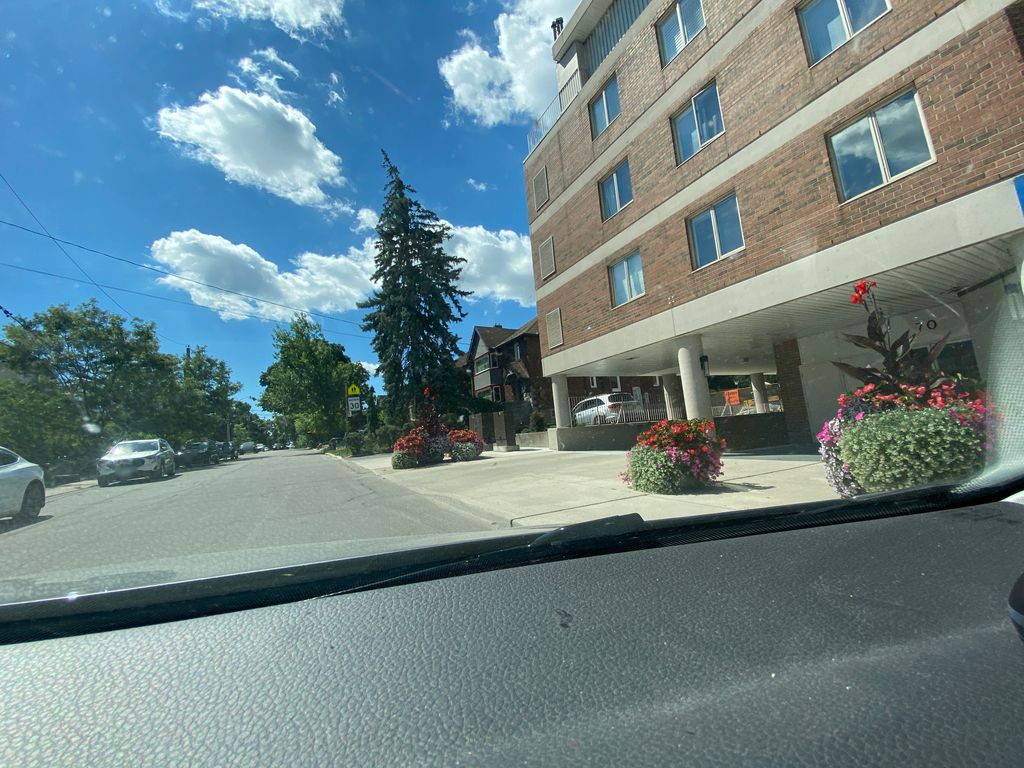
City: toronto